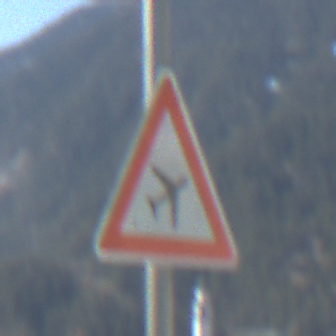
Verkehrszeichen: FlugbetriebLinks
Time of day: MorningAfternoon
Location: Outdoor (Nature)
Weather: PartlyCloudy
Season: NotSpecified
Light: Natural